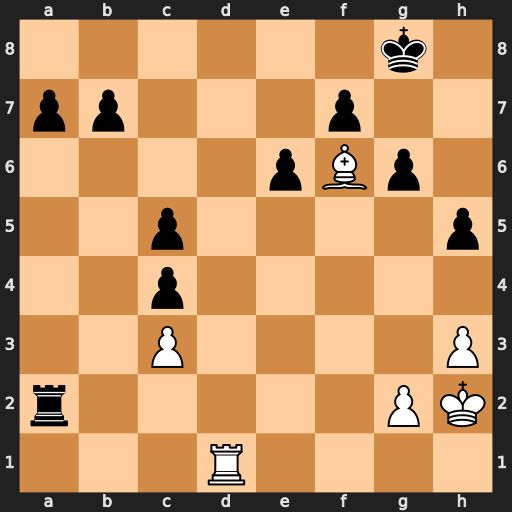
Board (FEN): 6k1/pp3p2/4pBp1/2p4p/2p5/2P4P/r5PK/3R4
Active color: w
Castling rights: -
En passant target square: -
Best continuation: Rd8+ Kh7 Rh8#